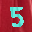
Label: 5